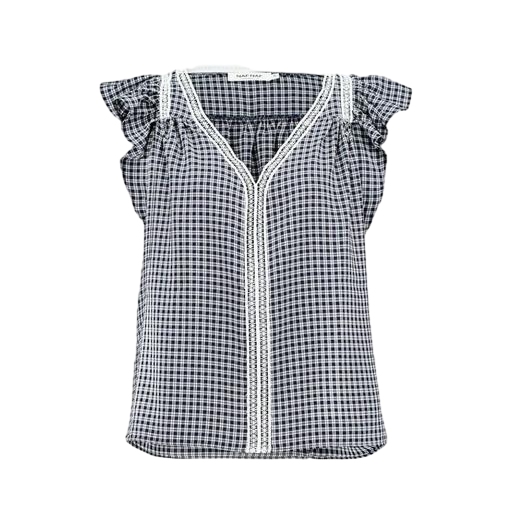
gray gingham-print top, blue modern vintage gingham top, black checked cold-shoulder top, white background